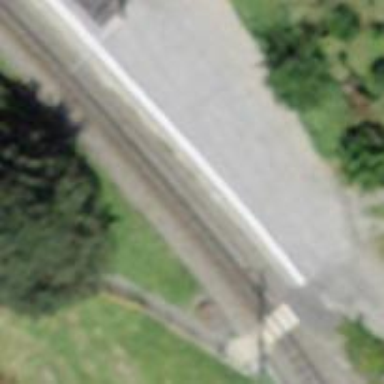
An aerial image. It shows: Railway platform.